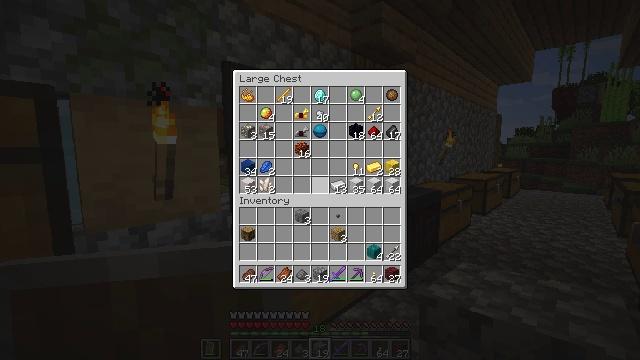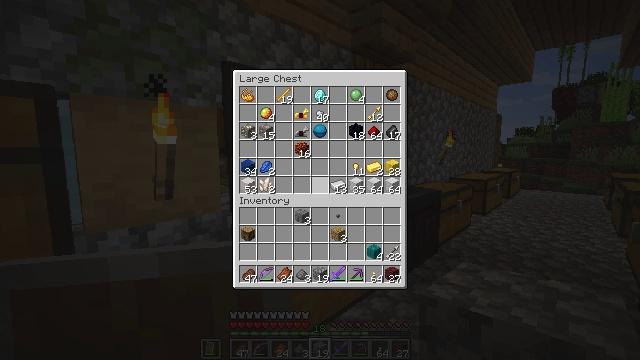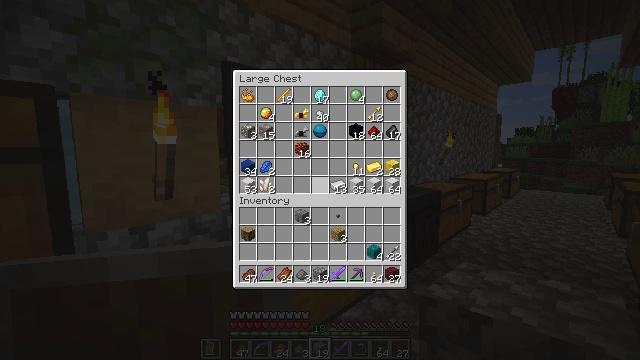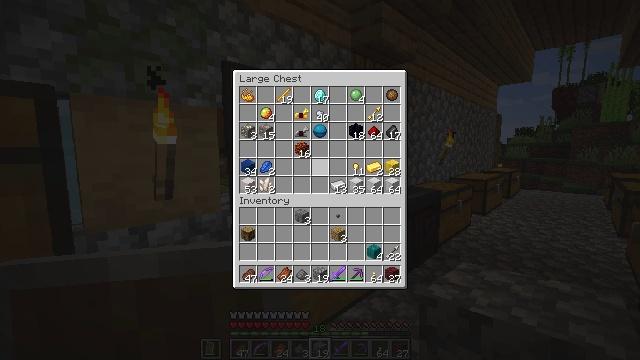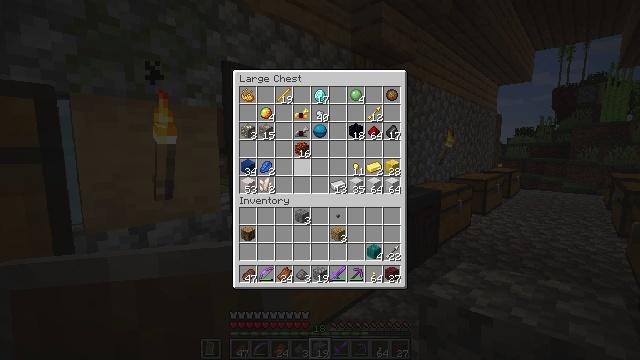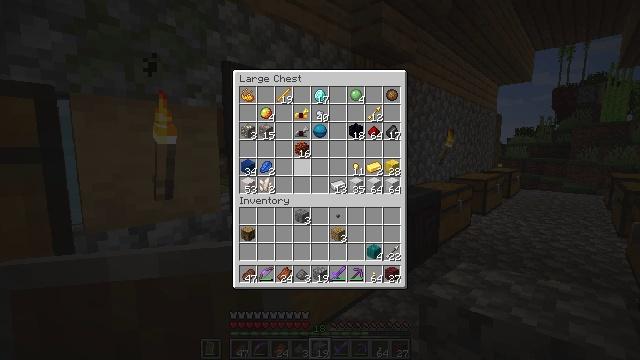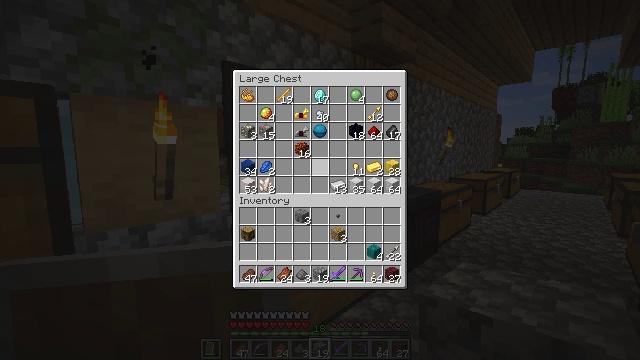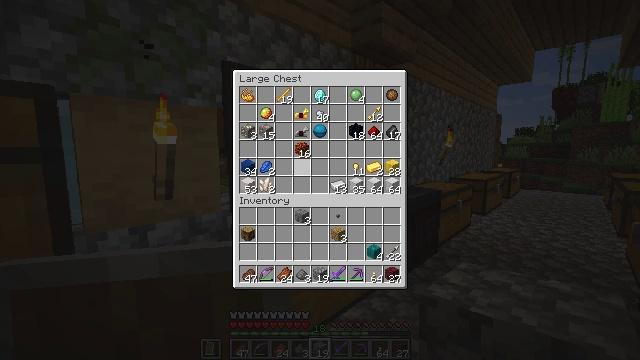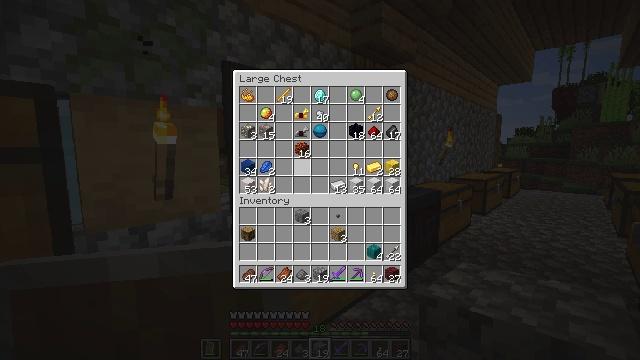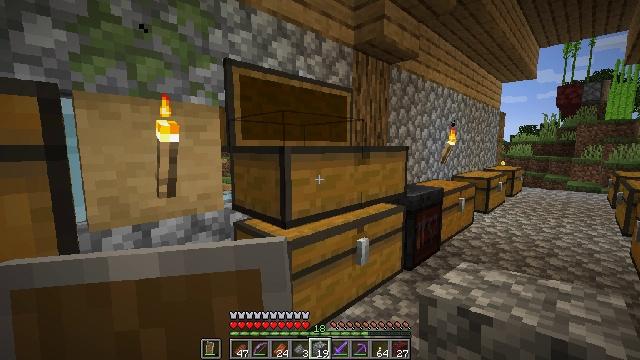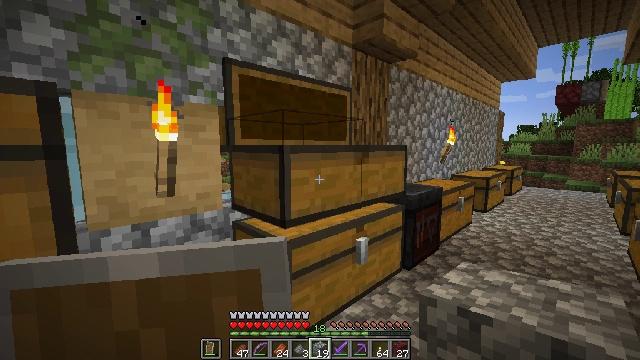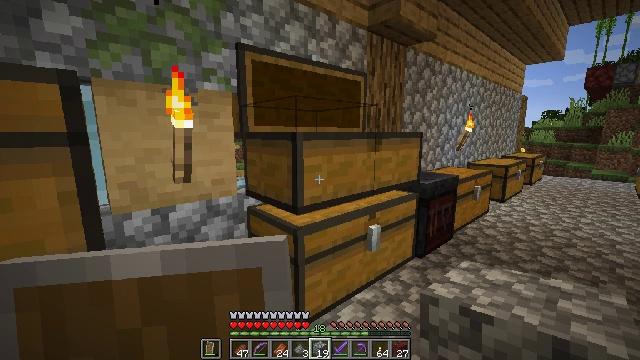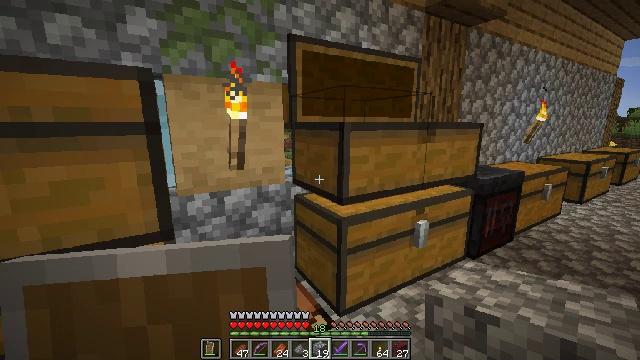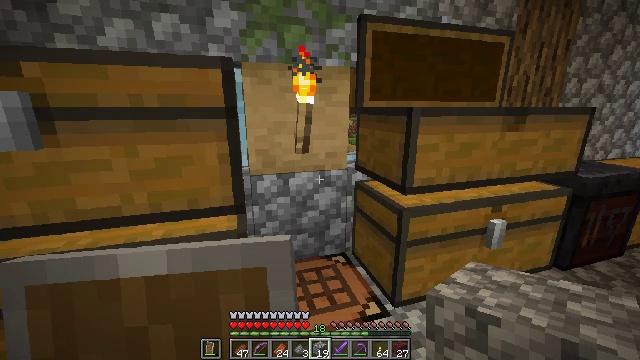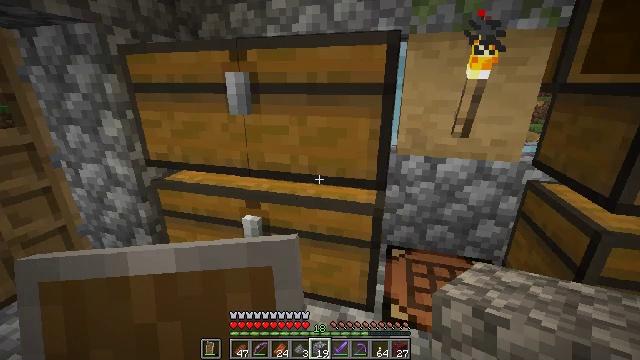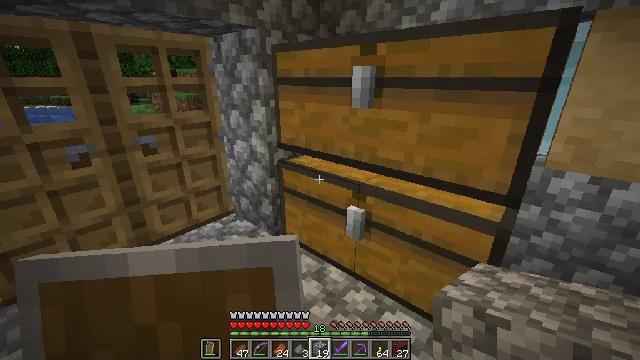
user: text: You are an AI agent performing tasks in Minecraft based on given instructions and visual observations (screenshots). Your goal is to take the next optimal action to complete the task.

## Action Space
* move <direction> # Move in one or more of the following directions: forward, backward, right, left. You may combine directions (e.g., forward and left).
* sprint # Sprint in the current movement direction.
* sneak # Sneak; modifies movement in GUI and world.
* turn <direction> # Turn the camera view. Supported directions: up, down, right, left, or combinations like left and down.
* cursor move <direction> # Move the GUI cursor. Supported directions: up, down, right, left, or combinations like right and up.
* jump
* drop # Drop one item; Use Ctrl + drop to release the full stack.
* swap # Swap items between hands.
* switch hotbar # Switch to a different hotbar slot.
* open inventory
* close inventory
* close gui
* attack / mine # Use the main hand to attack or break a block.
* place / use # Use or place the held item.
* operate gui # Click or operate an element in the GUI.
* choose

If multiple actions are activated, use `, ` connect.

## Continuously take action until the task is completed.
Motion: motion action
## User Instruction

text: Clear the ground by mining grass.
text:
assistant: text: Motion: no_op
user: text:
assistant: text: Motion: no_op
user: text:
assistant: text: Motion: no_op
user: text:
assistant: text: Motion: no_op
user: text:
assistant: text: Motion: no_op
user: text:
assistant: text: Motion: no_op
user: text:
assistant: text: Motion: no_op
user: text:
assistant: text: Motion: no_op
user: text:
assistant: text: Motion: close inventory
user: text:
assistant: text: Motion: close inventory
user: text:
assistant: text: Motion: turn left and down
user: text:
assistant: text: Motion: turn left and down
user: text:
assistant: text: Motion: turn left and down
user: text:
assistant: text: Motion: turn left and down
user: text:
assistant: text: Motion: turn left and down
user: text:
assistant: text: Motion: turn left and down
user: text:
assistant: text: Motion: turn left
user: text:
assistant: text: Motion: no_op
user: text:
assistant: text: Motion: turn left
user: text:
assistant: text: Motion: move forward, turn left
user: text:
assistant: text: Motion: move forward, turn left
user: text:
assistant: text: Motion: move forward, turn left
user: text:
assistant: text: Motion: move forward
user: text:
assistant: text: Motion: move forward
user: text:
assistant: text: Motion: move forward
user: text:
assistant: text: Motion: move forward, turn left, use / place
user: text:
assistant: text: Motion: move forward, use / place
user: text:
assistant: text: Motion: move forward
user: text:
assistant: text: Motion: move forward
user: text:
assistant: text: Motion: move forward